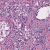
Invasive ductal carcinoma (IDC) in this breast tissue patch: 1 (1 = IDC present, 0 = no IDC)